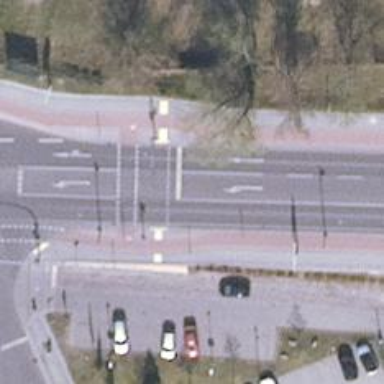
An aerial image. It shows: Primary road with asphalt surface. It has sidewalks on both sides and cycle track.